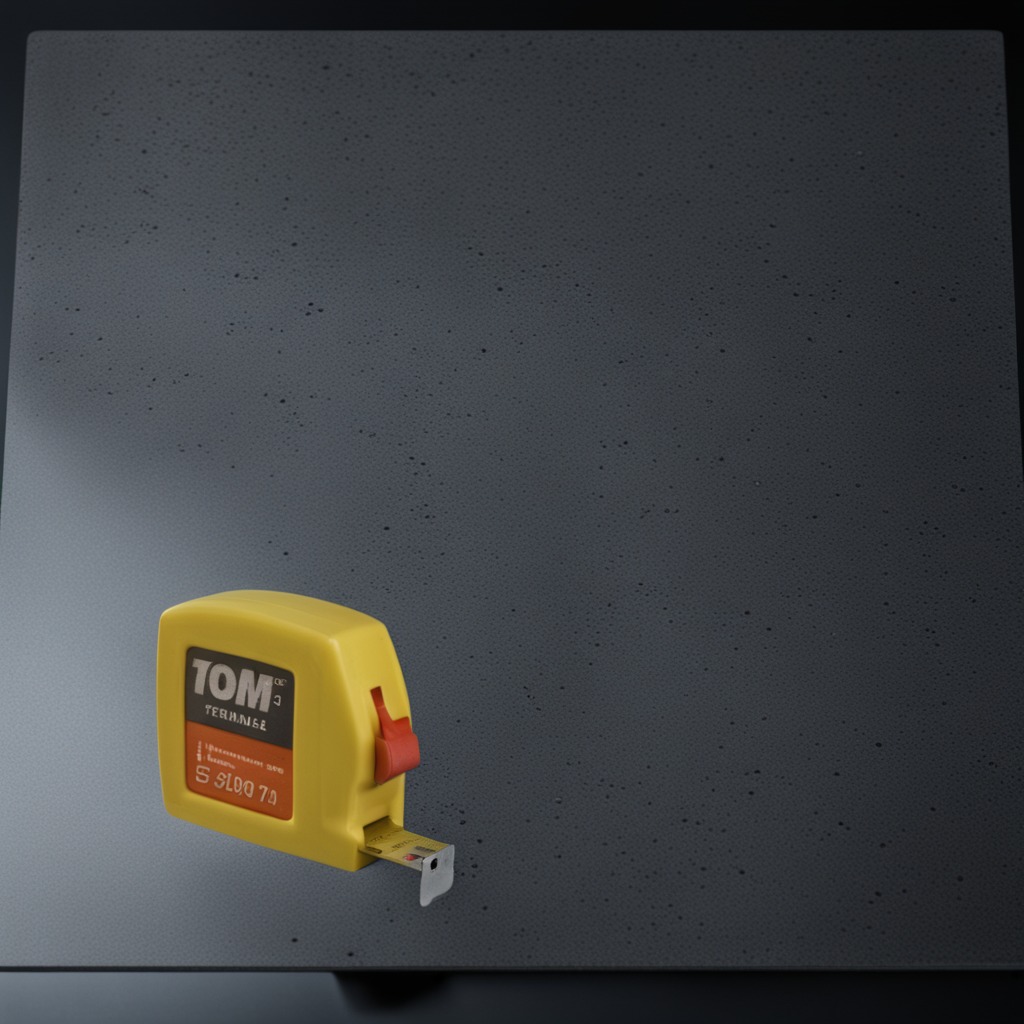
A measuring tape is lying on a clean granite table inside a workshop at night dim ambient light soft shadows worn but